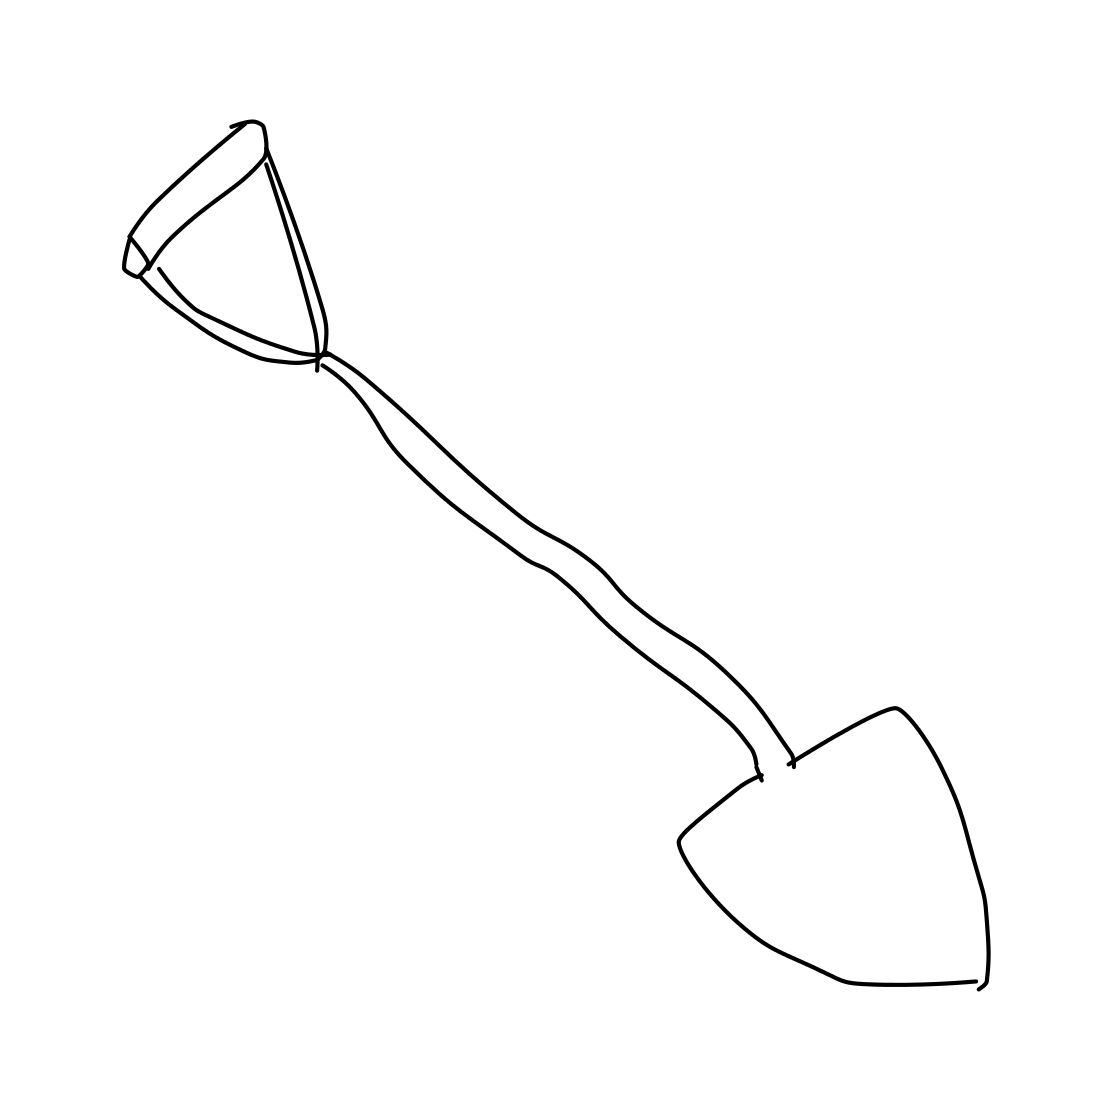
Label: shovel